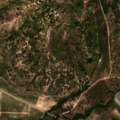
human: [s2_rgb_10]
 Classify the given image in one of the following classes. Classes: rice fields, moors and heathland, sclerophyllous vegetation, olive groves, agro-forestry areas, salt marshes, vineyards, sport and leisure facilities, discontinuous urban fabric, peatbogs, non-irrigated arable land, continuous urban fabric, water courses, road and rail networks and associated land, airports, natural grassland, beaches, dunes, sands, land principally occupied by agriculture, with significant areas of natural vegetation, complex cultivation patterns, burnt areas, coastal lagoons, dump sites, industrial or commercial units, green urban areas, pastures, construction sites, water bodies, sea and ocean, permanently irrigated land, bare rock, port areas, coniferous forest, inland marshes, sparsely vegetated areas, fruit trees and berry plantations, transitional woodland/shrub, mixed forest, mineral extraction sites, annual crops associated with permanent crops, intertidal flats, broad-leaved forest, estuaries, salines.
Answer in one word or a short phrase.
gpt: non-irrigated arable land, permanently irrigated land, fruit trees and berry plantations, broad-leaved forest, coniferous forest, mixed forest, transitional woodland/shrub